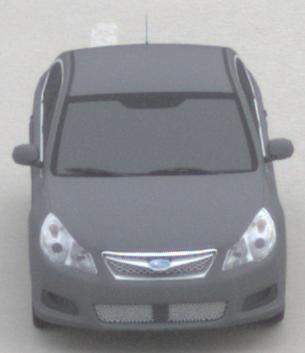
Make: Subaru
Model: Legacy 2.0R
Detailed model: Legacy (IV) Limousine
Model produced from: 2007/09
Model produced until: 2008/10
Doors: 4
Color: gray
Road condition: dry road
Daytime: morning or afternoon
Contrast: low contrast